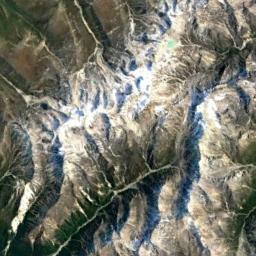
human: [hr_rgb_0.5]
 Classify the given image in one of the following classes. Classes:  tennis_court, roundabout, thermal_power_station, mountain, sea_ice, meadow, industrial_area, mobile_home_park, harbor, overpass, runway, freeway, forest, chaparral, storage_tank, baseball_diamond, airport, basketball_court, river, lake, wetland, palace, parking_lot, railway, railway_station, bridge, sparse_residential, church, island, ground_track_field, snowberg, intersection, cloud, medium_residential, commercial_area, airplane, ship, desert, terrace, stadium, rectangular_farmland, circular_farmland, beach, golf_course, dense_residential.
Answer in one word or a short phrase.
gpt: snowberg